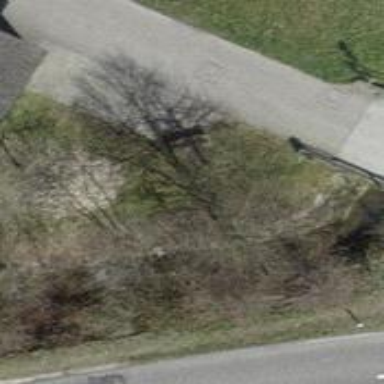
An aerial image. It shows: Brown bench in the vicinity.